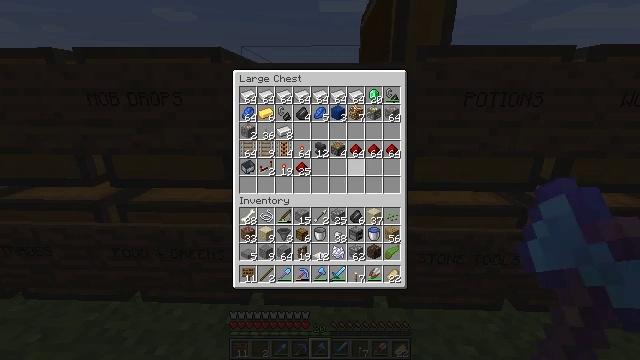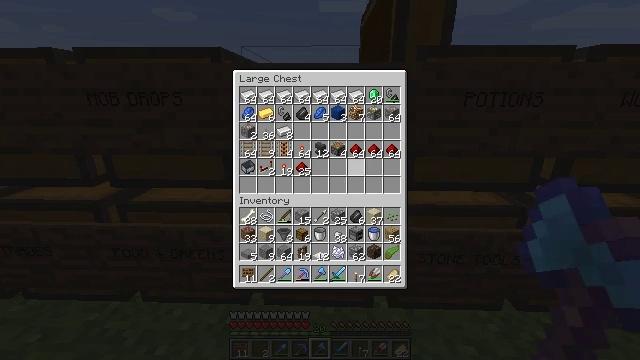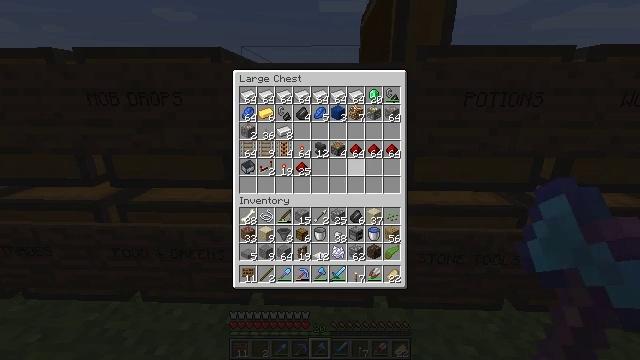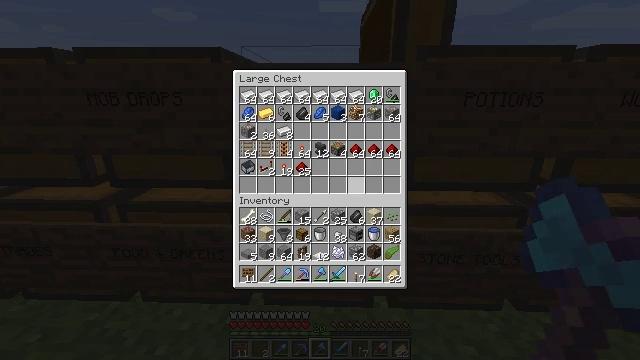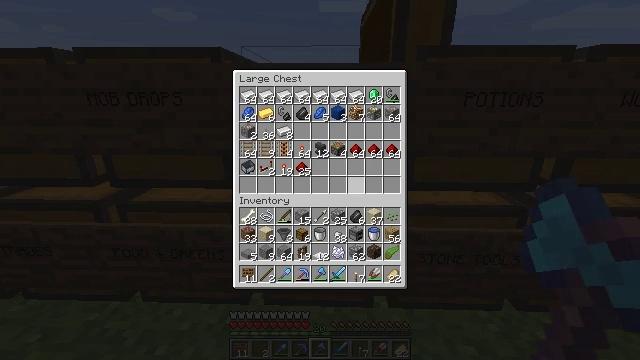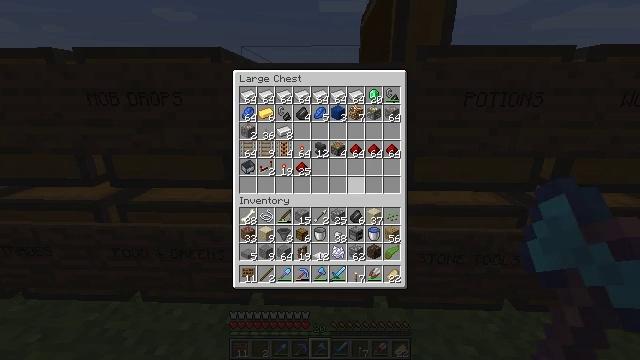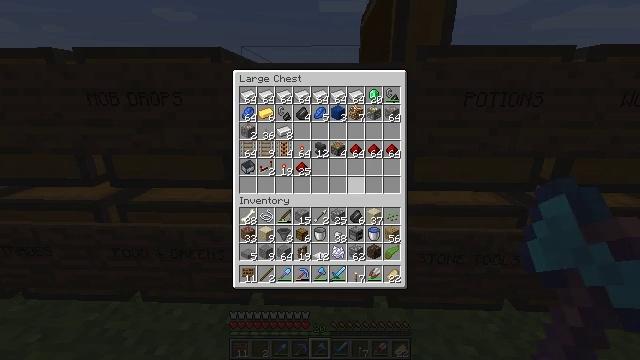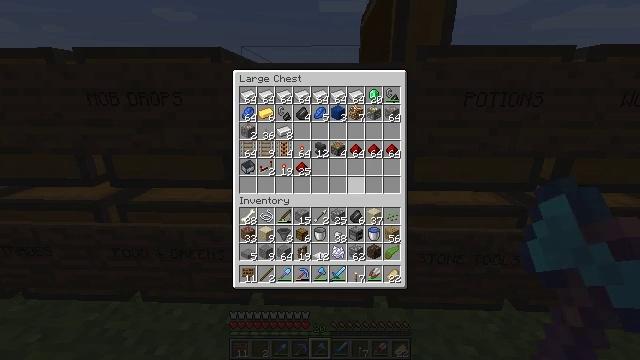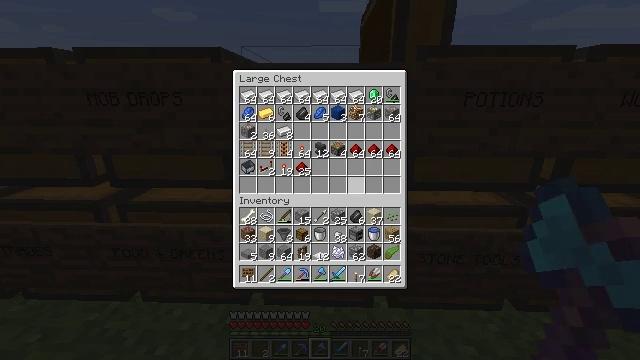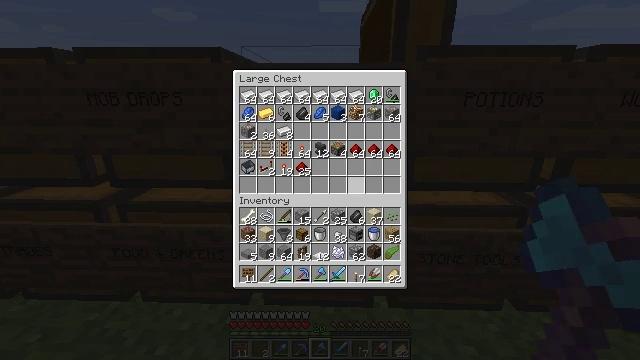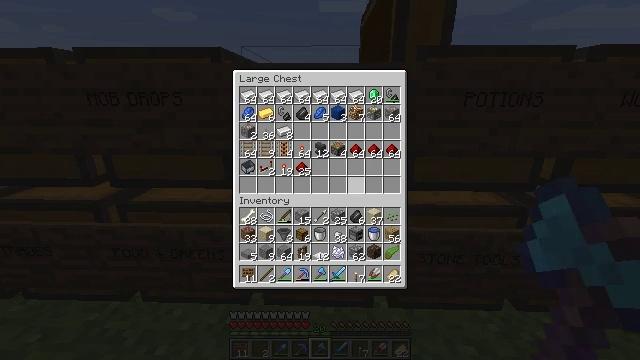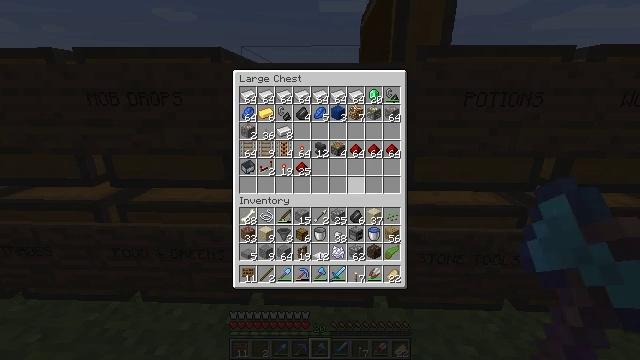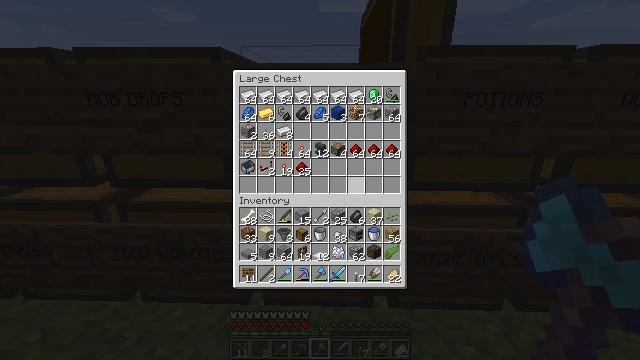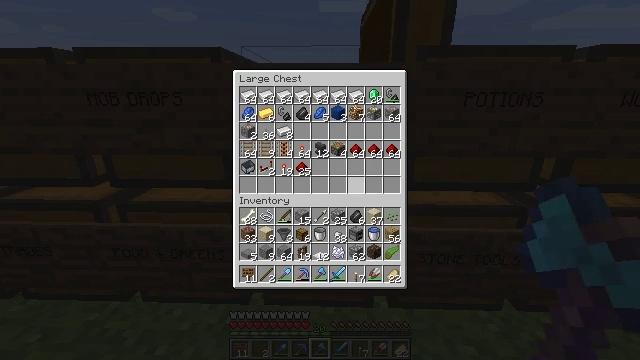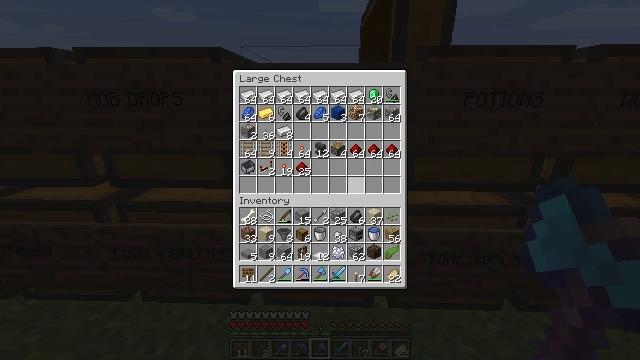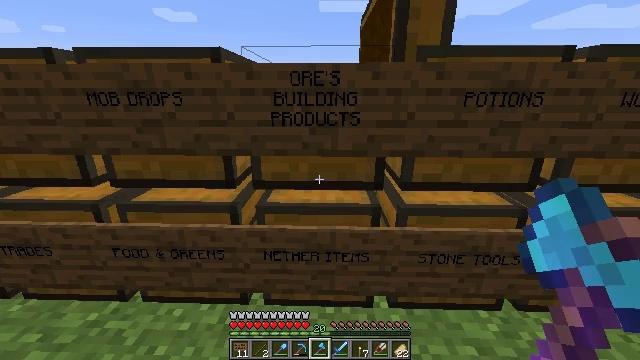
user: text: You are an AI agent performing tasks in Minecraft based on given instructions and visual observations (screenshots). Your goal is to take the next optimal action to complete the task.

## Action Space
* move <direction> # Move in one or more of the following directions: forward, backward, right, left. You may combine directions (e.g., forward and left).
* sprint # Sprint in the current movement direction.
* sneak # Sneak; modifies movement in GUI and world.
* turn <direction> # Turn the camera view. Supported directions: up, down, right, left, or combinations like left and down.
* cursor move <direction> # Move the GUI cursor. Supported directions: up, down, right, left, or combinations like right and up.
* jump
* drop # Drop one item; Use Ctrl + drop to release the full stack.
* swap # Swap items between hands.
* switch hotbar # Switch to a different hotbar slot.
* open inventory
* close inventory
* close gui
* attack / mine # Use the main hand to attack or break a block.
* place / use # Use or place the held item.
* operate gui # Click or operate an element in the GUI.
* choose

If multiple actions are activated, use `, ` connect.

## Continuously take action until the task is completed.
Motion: motion action
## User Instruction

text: Break the torch to collect it.
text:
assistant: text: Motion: no_op
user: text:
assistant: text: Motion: no_op
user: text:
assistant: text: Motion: no_op
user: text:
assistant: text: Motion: no_op
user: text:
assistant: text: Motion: no_op
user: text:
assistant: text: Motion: no_op
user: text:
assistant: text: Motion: no_op
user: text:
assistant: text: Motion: no_op
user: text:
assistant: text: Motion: no_op
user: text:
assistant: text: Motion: no_op
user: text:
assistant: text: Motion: no_op
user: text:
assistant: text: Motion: no_op
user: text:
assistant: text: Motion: no_op
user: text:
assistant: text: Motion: no_op
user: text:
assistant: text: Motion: no_op
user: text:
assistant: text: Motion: close gui
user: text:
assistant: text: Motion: no_op
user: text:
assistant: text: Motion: no_op
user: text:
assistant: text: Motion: no_op
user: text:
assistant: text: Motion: no_op
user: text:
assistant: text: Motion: no_op
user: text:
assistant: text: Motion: no_op
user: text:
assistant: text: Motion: no_op
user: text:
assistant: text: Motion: turn right
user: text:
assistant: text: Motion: turn right
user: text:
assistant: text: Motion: turn right
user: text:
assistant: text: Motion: turn right
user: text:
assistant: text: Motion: no_op
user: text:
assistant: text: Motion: no_op
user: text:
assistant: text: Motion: no_op